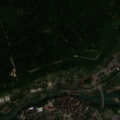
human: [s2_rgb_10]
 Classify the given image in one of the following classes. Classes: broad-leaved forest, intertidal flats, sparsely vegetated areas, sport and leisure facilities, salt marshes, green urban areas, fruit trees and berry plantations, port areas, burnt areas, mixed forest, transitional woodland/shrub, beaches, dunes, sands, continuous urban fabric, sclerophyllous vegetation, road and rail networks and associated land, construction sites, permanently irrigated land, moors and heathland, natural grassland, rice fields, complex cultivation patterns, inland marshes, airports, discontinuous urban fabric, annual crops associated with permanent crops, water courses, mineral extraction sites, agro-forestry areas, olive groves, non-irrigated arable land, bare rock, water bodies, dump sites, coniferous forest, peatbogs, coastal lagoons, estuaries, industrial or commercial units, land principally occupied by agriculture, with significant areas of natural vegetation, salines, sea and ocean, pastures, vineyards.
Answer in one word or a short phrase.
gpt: discontinuous urban fabric, industrial or commercial units, sport and leisure facilities, mixed forest, water courses